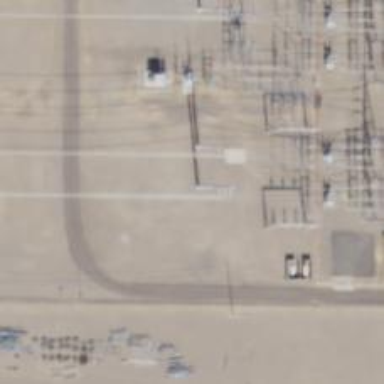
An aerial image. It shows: Power tower.